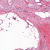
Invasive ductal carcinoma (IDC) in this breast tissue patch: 0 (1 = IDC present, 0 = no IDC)